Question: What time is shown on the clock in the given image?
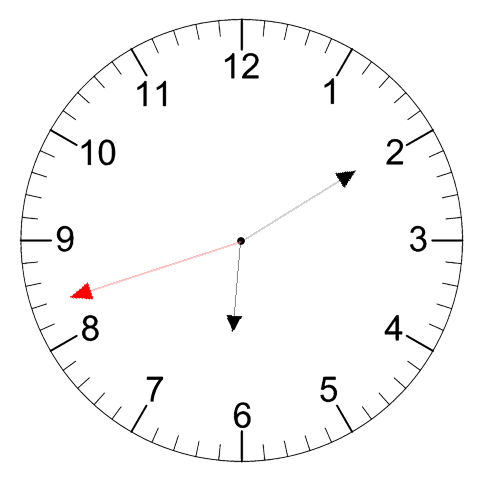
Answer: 06:09:42